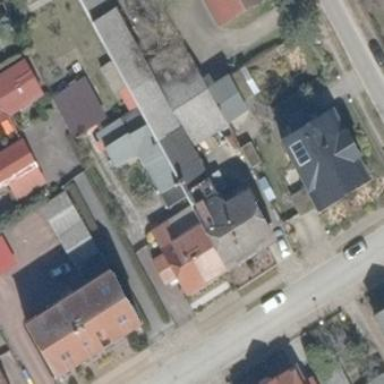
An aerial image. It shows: Group of garages.